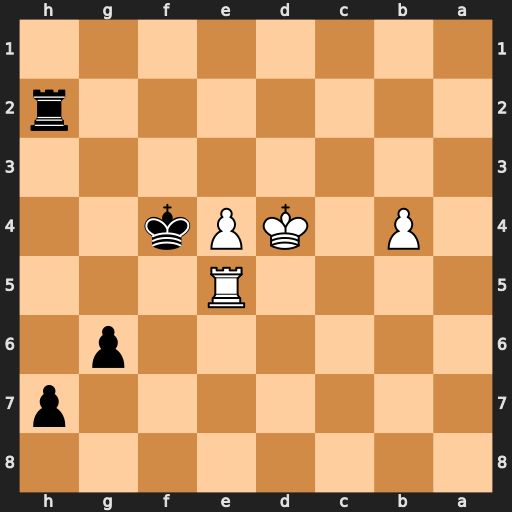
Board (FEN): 8/7p/6p1/4R3/1P1KPk2/8/7r/8
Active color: b
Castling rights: -
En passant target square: -
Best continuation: Rd2+ Kc3 Kxe5